Question: I am trying to filter out the data from my excel sheet using Python.
When I filter by car "Make" and "Model," it works fine, but when I add a "Year," it does not return any data(Empty). It works with me only if I add any text at the beginning of each cell for the "Year" Column. How can I get the program to filter without adding text to every cell in the "Year" column.

<URL>
<URL>
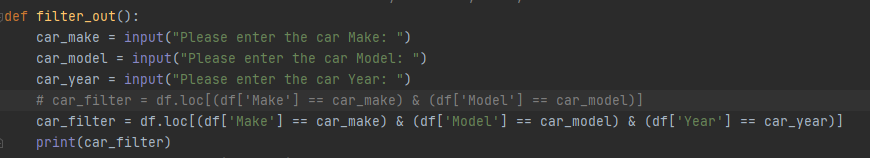
Answer: 'car_year' is user input and <URL> are strings in Python. Presumably "Year" is dtype int column, so 'df['Year']==car_year' returns a Series of Falses. To get your desired outcome, convert 'car_year' to int:
'''
car_filter = df[(df['Make']==car_make) & (df['Model']==car_model) & (df['Year']==int(car_year))]
'''